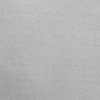
Atmospheric dust classification: dusty